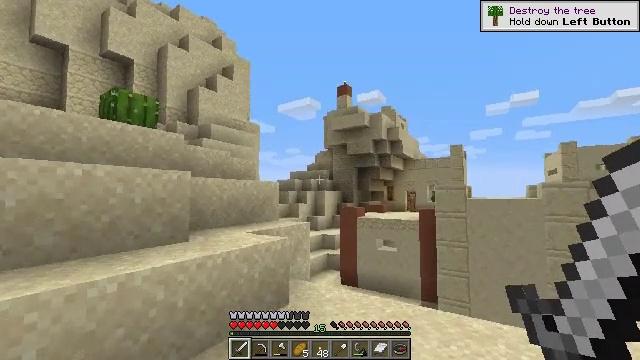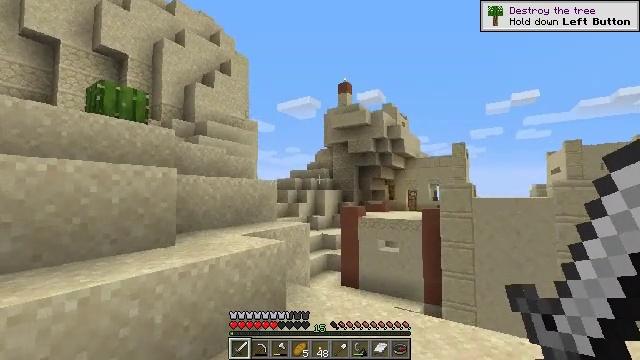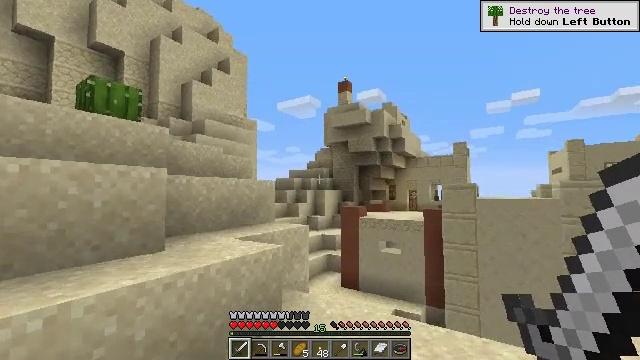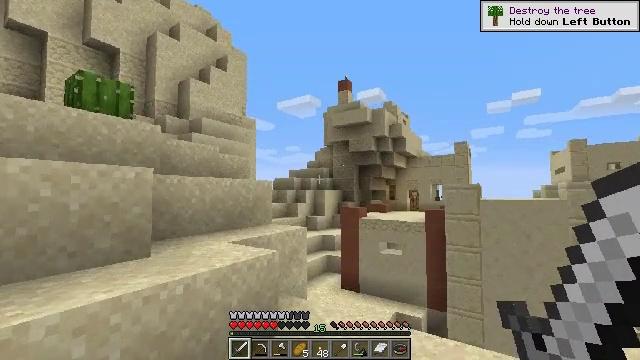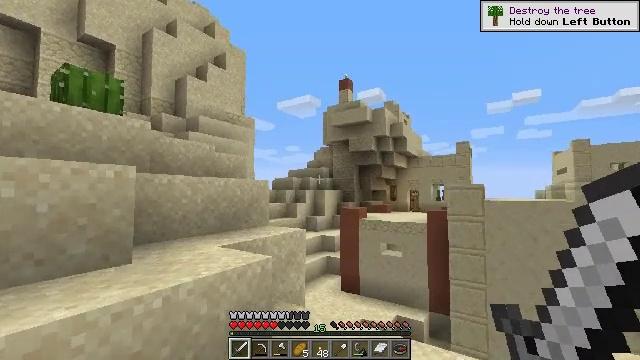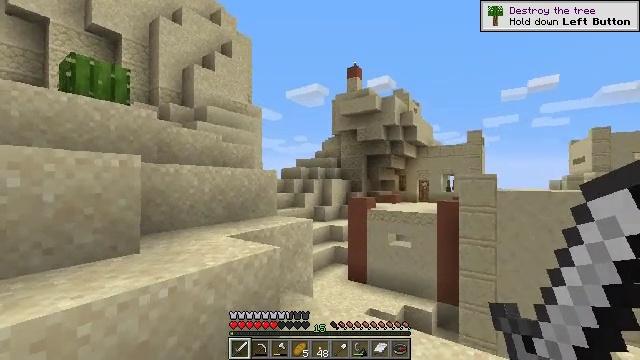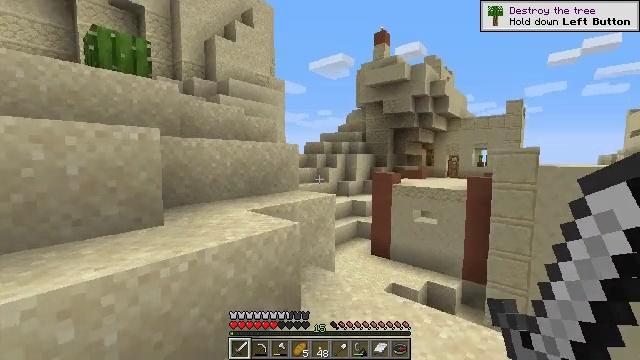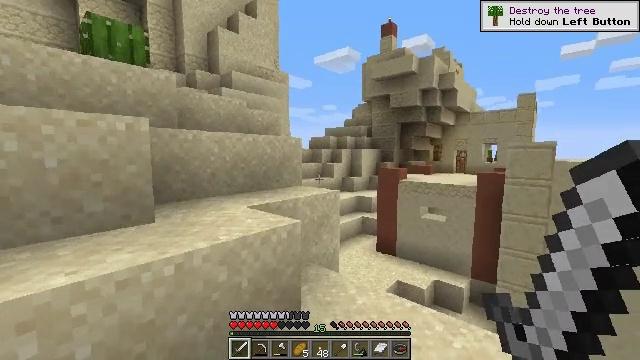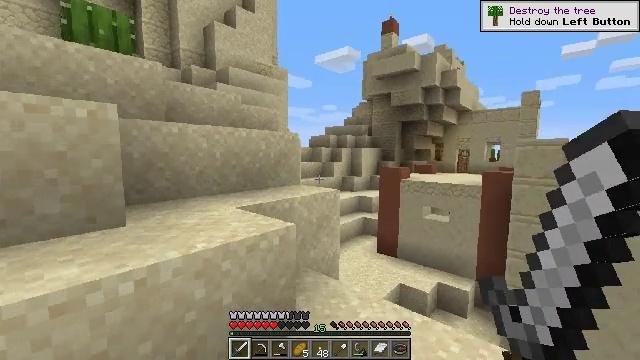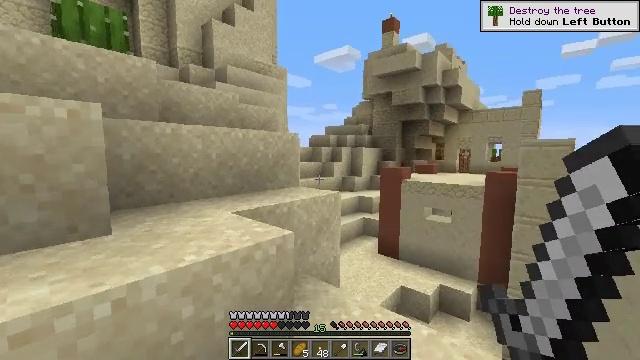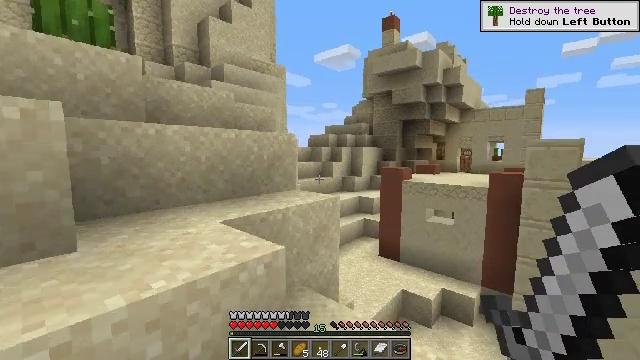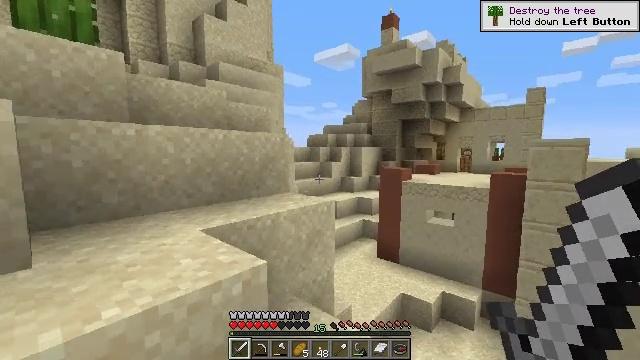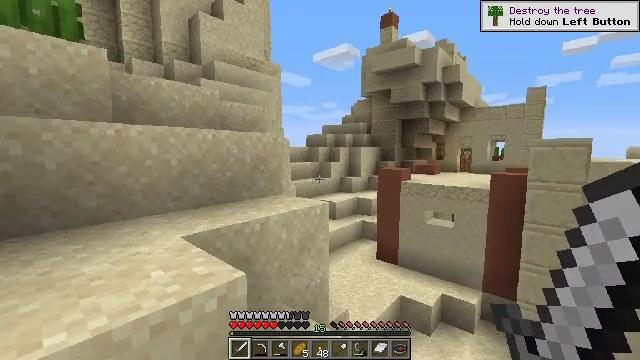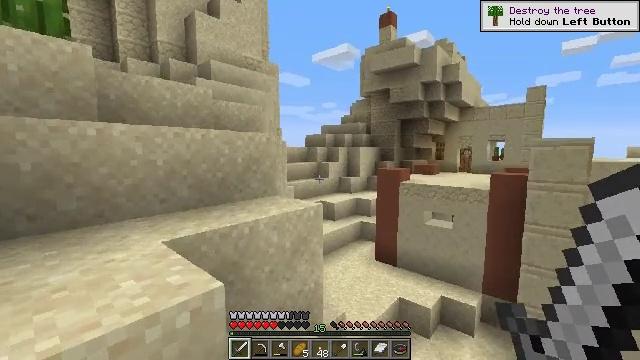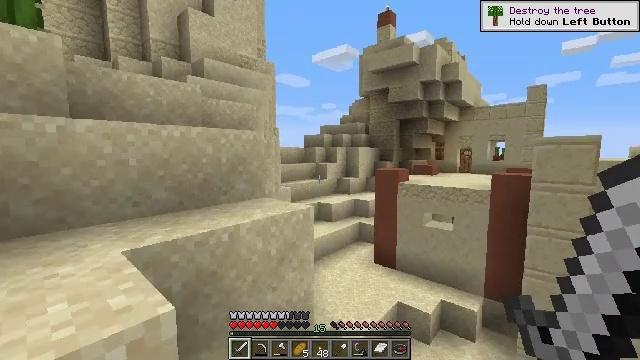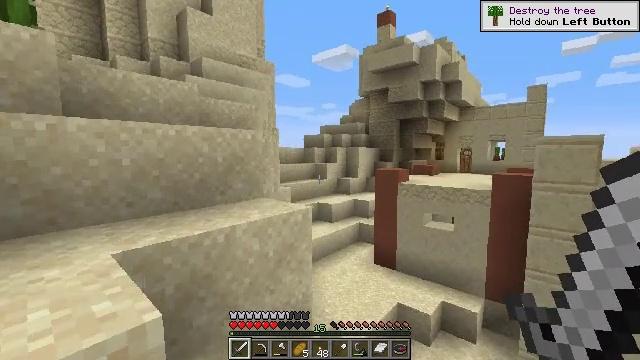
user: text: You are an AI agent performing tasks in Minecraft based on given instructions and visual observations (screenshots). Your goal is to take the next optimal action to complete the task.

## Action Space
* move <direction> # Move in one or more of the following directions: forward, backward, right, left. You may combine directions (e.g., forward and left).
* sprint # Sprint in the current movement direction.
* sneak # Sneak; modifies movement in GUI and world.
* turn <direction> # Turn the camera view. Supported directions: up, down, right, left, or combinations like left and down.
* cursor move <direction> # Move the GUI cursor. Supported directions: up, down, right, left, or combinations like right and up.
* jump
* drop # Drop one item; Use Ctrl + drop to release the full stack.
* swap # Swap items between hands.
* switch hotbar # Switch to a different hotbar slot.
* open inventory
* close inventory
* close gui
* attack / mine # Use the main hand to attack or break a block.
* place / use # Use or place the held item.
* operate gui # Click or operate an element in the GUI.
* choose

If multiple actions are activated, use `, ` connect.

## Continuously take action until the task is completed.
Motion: motion action
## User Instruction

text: Mine underwater sea pickle.
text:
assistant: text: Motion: move forward
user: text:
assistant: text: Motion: move forward
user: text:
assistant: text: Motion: move forward
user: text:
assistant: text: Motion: move forward
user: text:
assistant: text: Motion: move forward, turn left and down
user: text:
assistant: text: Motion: move forward, turn left and down
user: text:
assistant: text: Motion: move forward, turn left and down
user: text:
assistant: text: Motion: move forward
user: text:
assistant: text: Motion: move forward
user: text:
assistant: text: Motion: move forward and move right
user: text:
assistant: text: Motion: move forward and move right
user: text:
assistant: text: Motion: move forward and move right
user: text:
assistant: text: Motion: move forward and move right
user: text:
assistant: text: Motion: move forward
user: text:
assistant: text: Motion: move forward
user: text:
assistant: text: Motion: move forward
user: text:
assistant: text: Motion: move forward
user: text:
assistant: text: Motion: move forward
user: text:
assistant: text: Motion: move forward
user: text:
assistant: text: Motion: move forward, turn left and down
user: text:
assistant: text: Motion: move forward, turn left and down
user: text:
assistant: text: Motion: move forward, turn down
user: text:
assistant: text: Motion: move forward, turn right and down
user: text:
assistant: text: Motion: move forward, turn down
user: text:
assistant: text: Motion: move forward, turn down
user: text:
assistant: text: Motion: move forward, turn left and down
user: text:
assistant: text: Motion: move forward
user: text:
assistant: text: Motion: move forward
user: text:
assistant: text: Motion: move forward
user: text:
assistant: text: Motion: move forward